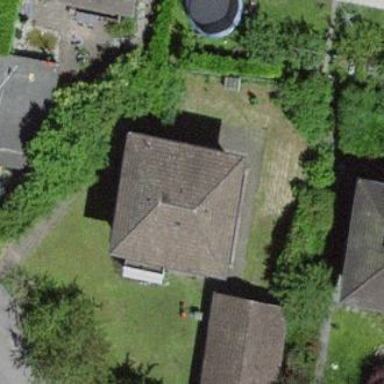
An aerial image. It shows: House with hipped roof.